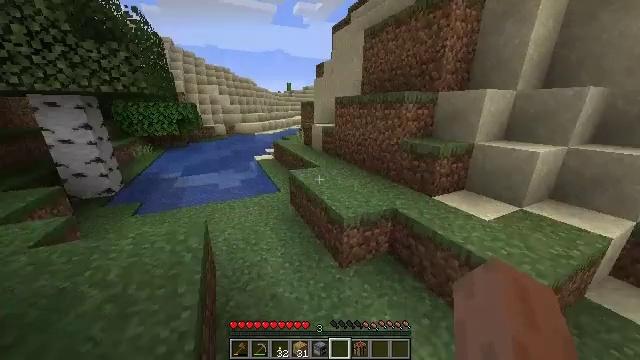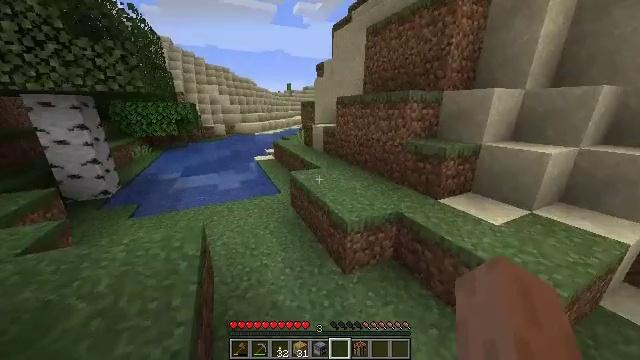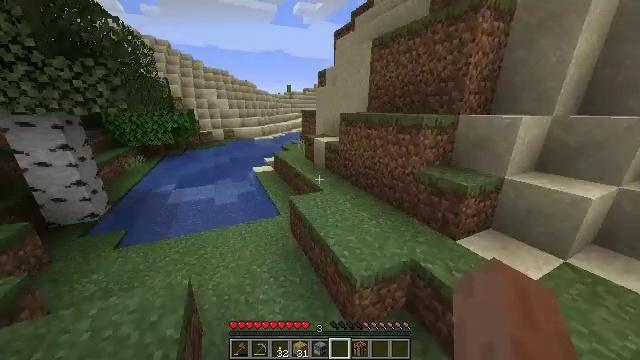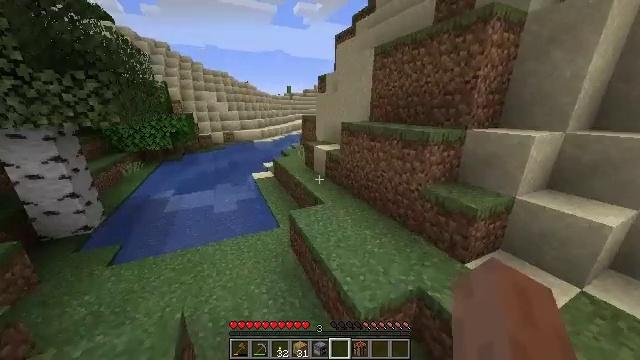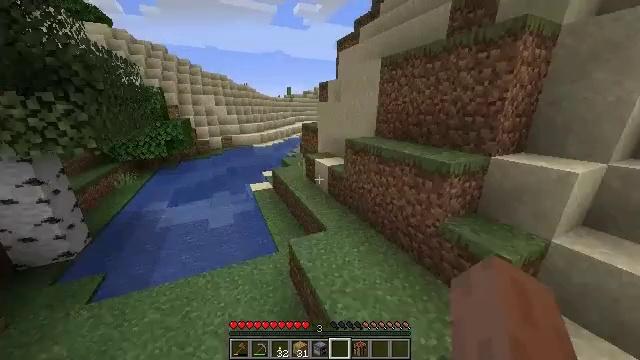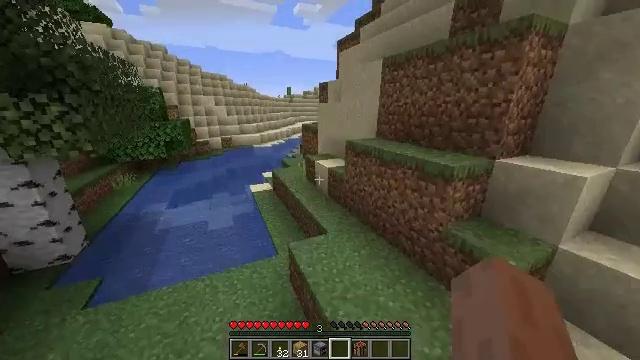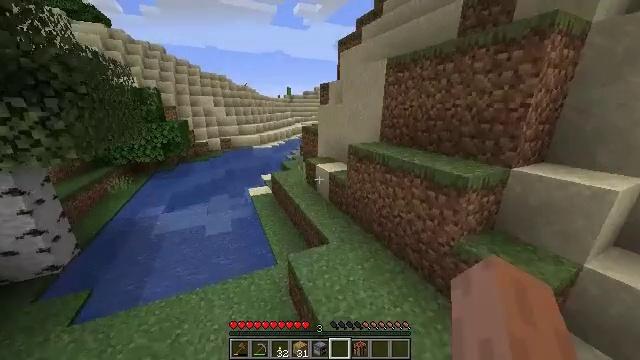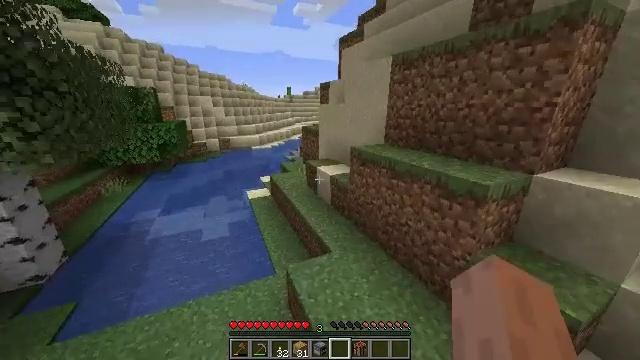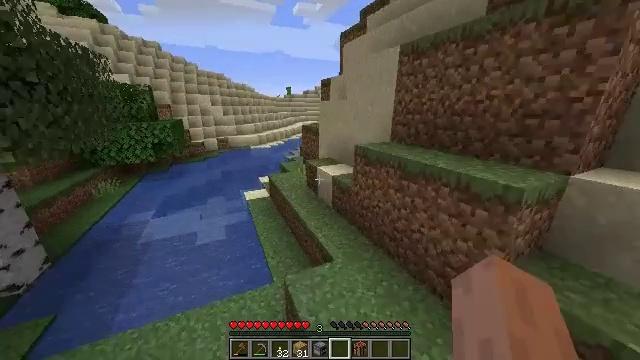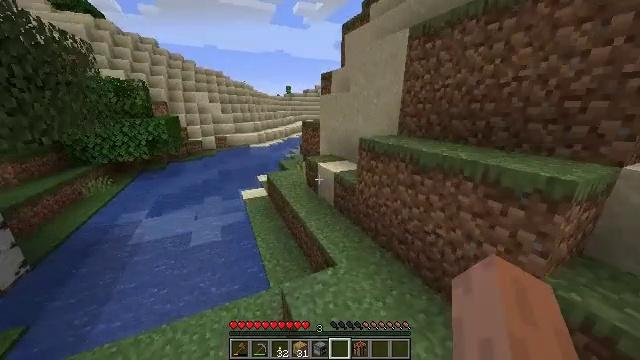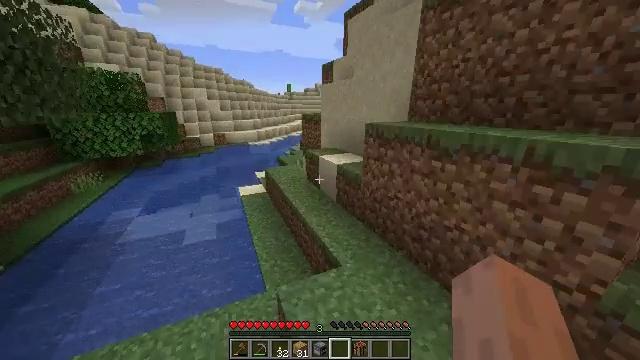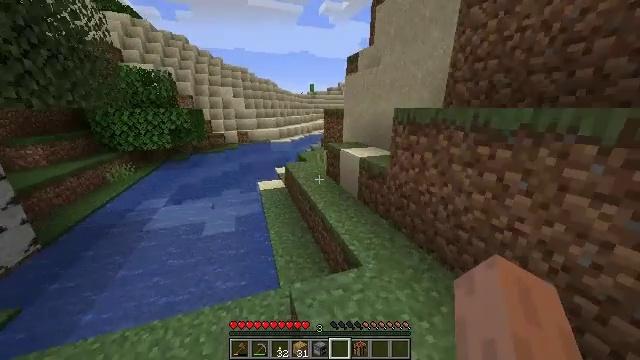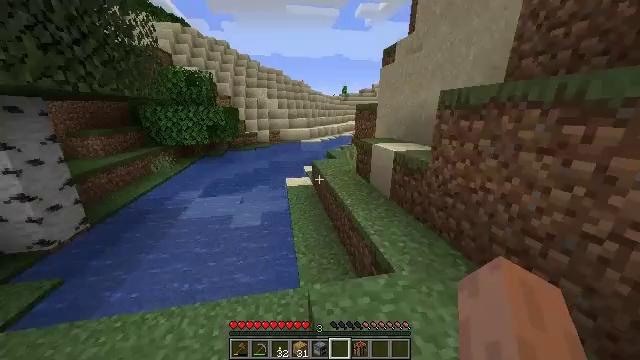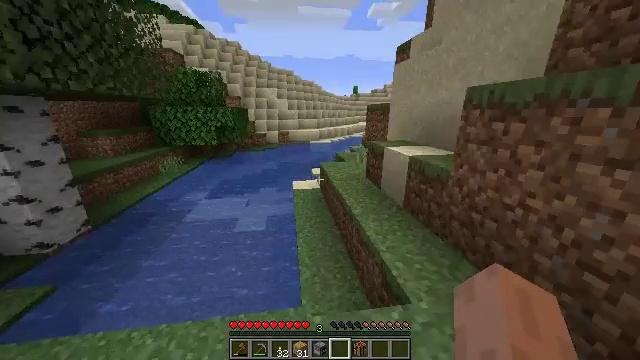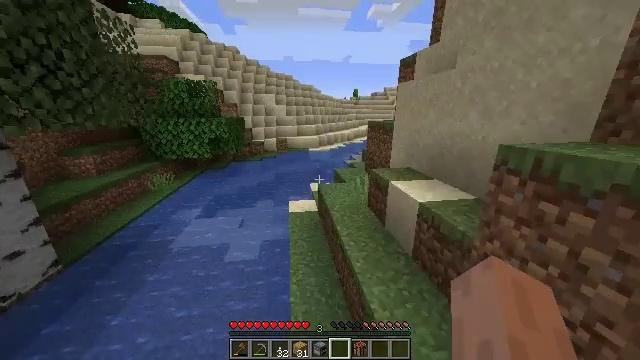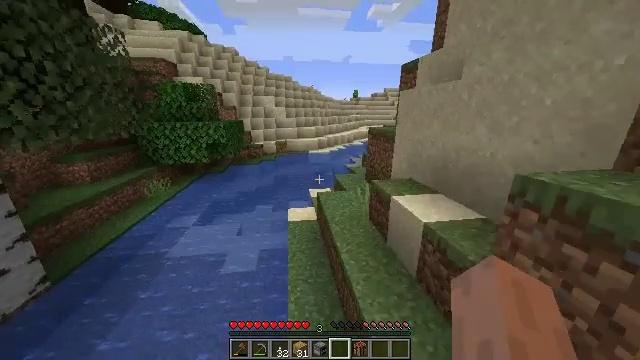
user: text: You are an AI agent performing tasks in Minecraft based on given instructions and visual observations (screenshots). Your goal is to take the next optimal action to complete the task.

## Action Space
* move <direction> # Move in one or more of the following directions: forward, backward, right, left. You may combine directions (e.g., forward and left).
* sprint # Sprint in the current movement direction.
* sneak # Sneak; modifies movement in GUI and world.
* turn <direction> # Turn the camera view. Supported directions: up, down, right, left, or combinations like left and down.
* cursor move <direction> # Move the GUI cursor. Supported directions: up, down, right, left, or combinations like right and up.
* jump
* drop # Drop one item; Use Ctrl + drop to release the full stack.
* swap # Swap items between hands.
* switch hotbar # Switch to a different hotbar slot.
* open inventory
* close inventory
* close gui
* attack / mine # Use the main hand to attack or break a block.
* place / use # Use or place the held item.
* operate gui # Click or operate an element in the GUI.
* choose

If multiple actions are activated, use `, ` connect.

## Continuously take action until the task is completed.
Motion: motion action
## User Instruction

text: Obtain red mushroom blocks for decoration.
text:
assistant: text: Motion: move forward, sprint, jump
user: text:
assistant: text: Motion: move forward, sprint, jump
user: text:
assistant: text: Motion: move forward, sprint, jump
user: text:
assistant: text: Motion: move forward, sprint, jump
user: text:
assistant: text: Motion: move forward, sprint, jump
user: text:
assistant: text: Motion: move forward, sprint, jump
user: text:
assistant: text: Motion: move forward, sprint, jump
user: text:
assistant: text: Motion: move forward, sprint, jump
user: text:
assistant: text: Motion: move forward, sprint, jump
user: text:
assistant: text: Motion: move forward, sprint, jump
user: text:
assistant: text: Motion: move forward, sprint, turn left, jump
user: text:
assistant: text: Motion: move forward, sprint, turn left, jump
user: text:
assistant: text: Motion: move forward, sprint, turn left, jump
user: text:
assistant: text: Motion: move forward, sprint, jump
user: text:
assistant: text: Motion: move forward, sprint, jump
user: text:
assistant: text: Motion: move forward, sprint, jump
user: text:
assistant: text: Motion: move forward, sprint, jump
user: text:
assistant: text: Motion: move forward, sprint, jump
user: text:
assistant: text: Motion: move forward, sprint, turn right, jump
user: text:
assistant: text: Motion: move forward, sprint, turn right, jump
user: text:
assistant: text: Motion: move forward, sprint, turn right, jump
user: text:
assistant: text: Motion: move forward, sprint, turn right, jump
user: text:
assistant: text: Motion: move forward, sprint, jump
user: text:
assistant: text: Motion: move forward, sprint, jump
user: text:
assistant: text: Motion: move forward, sprint, jump
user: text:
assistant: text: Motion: move forward, sprint, jump
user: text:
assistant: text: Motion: move forward, sprint, jump
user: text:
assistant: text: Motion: move forward, sprint, jump
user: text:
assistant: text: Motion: move forward, sprint, jump
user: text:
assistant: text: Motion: move forward, sprint, jump